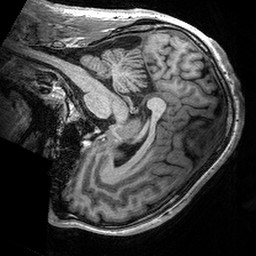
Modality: T1w
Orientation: sagittal
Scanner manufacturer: siemens
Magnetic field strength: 3 T
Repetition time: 2.53 s
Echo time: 0.00288 s